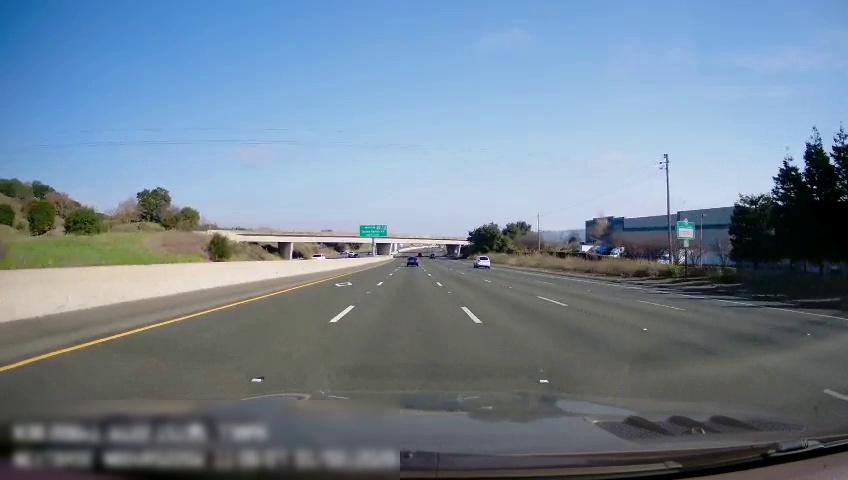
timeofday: Day
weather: Sunny
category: Drivable Space
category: Vehicles | Car
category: Vehicles | SUV
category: Vehicles | SUV
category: Lanes | Current Lane
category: Lanes | Alternate Lane
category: Lanes | Current Lane
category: Lanes | Alternate Lane
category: Lanes | Alternate Lane
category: Lanes | Alternate Lane
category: Traffic | Signs
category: Traffic | Signs